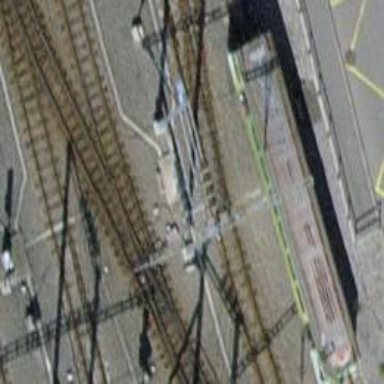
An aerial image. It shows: Narrow-gauge railway track with 1 electrified contact line.